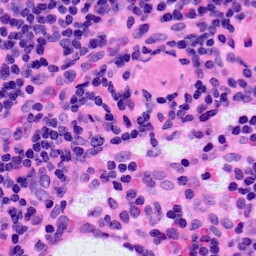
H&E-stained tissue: LymphNode